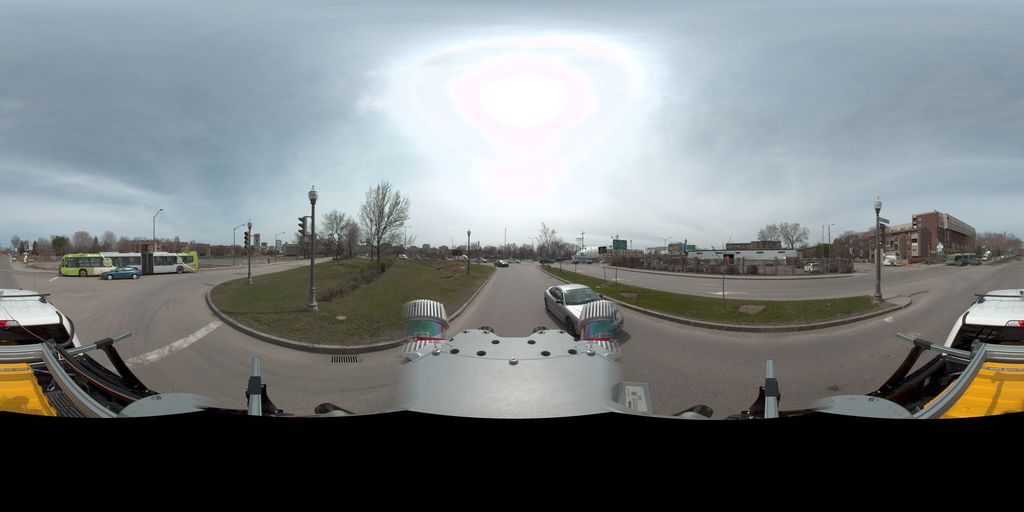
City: quebec_city